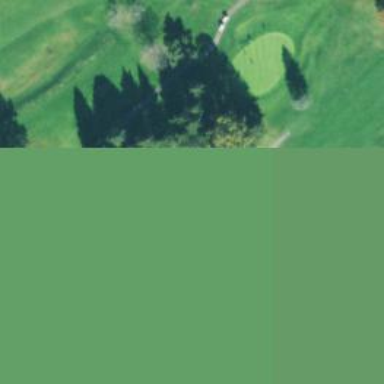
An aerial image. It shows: Path used for both walking and golf.